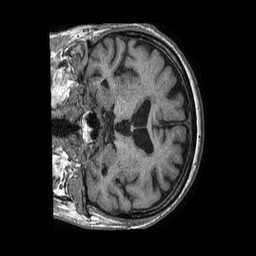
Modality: T1w
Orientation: coronal
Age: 77
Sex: male
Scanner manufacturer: philips
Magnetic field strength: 1.5 T
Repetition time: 0.007485 s
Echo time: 0.003407 s